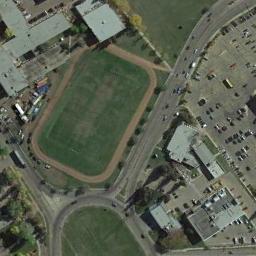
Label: ground_track_field